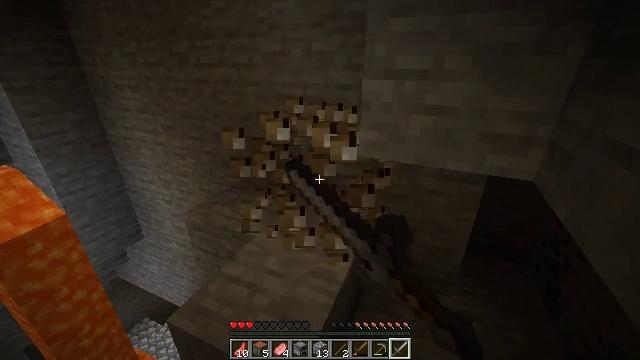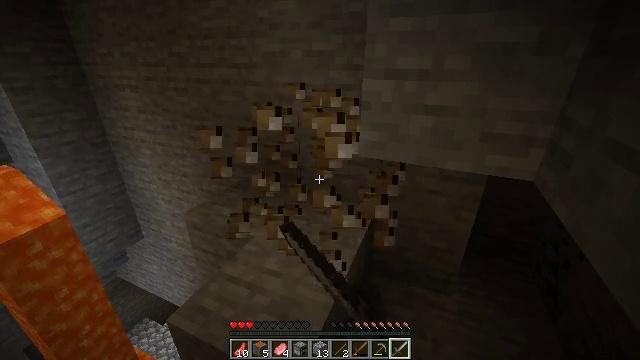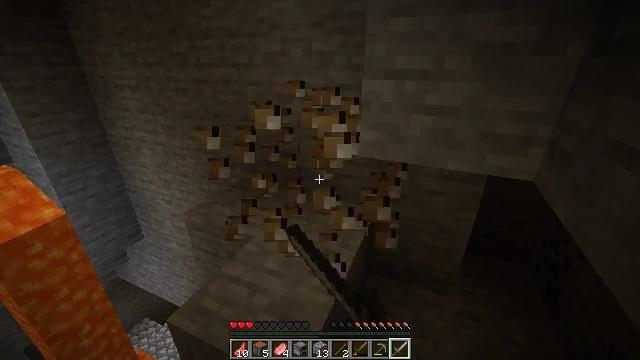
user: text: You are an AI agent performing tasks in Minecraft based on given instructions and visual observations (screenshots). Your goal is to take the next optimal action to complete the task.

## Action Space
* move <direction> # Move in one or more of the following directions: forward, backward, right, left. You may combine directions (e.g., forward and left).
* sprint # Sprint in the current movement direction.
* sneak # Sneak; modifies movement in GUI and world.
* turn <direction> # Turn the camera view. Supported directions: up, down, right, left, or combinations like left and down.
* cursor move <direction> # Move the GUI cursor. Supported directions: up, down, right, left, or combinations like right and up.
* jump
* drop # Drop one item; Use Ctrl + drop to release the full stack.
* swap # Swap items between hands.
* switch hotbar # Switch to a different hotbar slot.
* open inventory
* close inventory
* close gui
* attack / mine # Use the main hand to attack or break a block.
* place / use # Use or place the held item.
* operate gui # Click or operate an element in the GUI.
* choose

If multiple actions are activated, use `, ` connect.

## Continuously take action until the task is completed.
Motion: motion action
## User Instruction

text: Recycle the crafting table.
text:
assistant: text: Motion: attack / mine
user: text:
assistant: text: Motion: attack / mine
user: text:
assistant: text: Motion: attack / mine